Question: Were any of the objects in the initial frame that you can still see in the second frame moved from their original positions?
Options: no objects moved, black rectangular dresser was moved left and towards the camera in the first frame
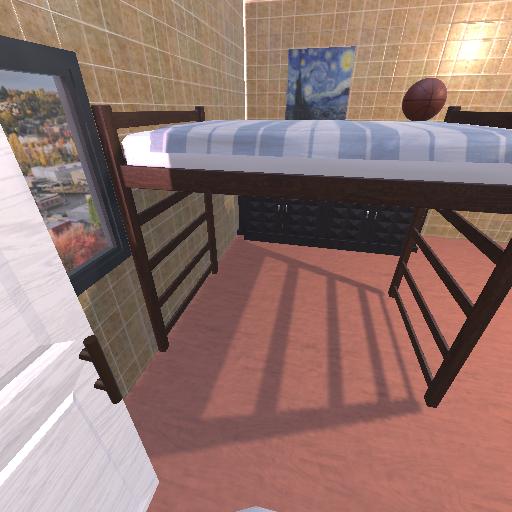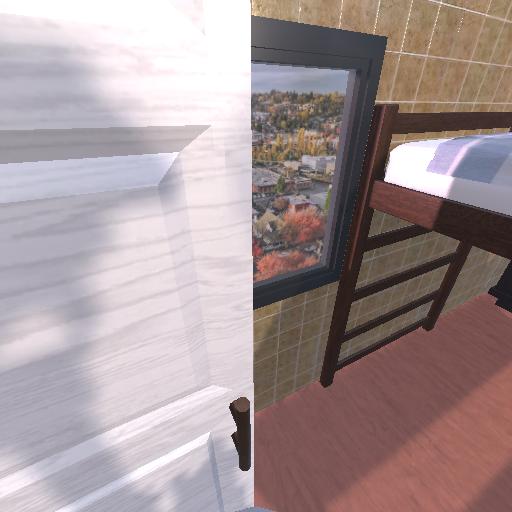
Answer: no objects moved